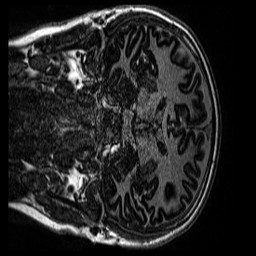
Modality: MP2RAGE
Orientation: coronal
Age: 13
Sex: female
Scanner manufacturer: siemens
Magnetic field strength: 3 T
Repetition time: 4 s
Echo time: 0.00299 s